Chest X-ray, PA view. Patient: 59 years old, sex F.
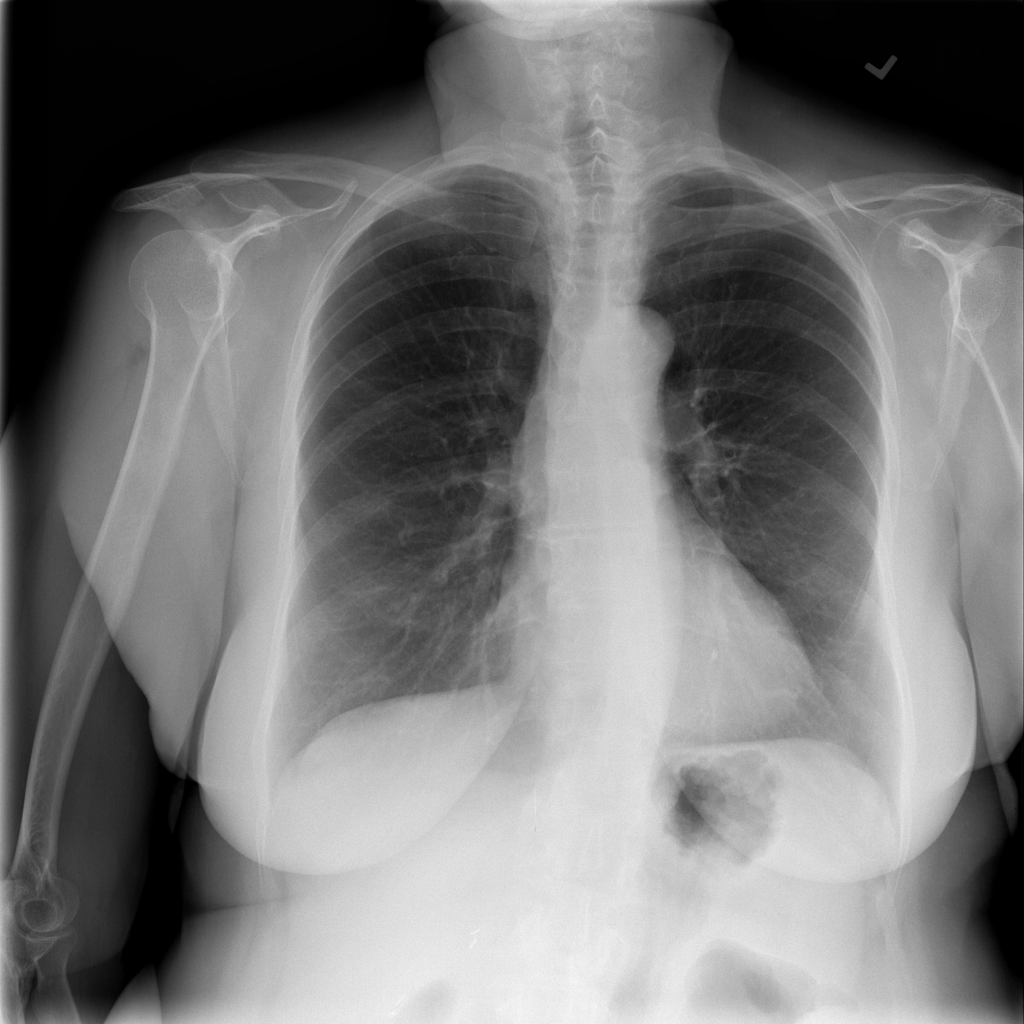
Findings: No Finding